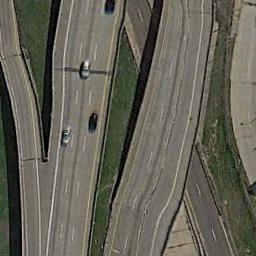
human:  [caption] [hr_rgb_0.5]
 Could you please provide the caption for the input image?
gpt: The overpass is next to the grass .

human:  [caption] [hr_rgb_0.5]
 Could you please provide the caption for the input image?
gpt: The overpass is over the road and some cars are driving on the overpass .

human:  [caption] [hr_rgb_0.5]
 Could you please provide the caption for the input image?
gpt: There are several cars on the overpass .

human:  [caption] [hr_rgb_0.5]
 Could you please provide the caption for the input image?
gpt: There are green lawns beside the overpass .

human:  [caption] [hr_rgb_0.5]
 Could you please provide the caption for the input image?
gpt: There are four large trucks on the overpass .